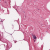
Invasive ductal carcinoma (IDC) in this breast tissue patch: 0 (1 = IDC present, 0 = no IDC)